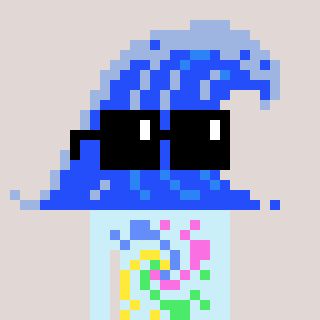
a pixel art character with square black sunglasses, a wave-shaped head and a cold-colored body on a warm background